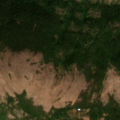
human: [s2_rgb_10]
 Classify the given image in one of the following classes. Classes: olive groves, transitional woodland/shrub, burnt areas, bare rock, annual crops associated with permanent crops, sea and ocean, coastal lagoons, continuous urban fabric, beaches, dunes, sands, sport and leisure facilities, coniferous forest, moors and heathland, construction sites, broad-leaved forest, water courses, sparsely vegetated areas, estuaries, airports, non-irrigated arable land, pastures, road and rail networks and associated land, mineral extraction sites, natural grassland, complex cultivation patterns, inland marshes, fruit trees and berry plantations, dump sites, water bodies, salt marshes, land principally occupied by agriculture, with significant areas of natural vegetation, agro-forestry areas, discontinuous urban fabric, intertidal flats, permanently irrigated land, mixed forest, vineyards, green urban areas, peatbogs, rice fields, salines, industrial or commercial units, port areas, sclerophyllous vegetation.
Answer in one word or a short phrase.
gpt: complex cultivation patterns, broad-leaved forest, natural grassland